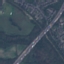
Land use / land cover: Highway